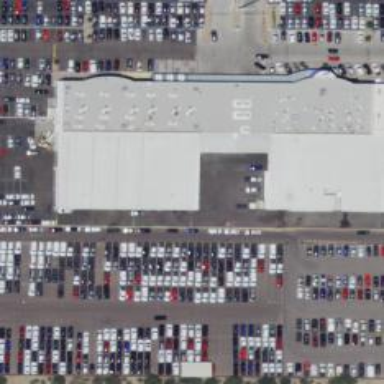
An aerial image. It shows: Building that houses car shop.